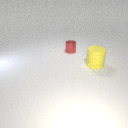
small red metal cylinder to the left of large yellow rubber cylinder